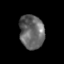
Tissue: skin
Cell type: Epithelial cells
Senescence score: 0.2337
Nuclear area (px): 816
Mean DAPI intensity: 102.38